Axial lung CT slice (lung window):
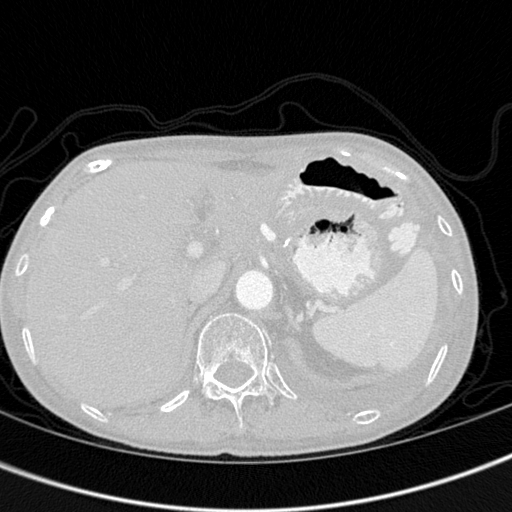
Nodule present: no